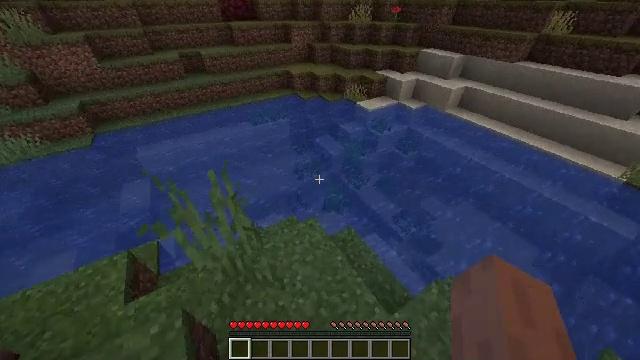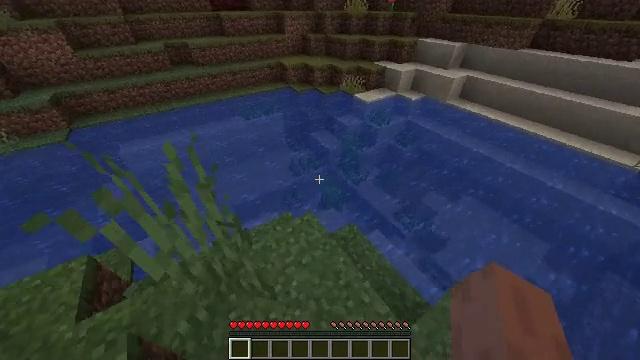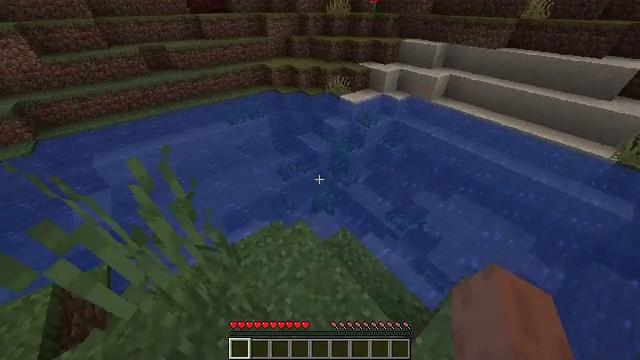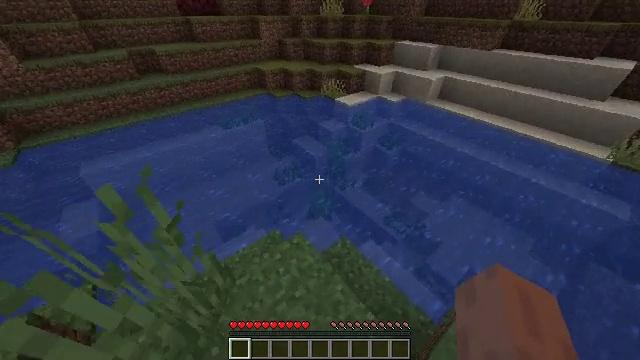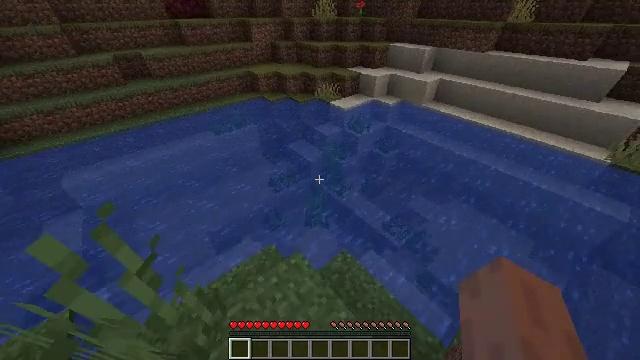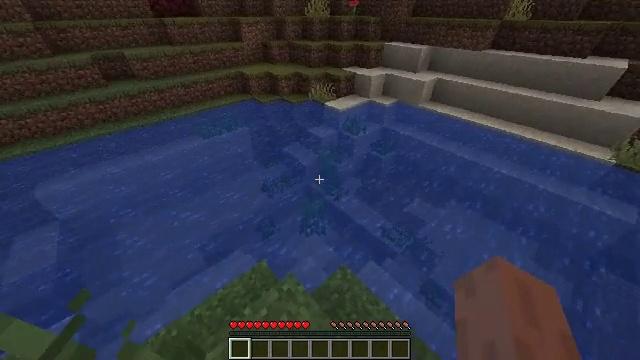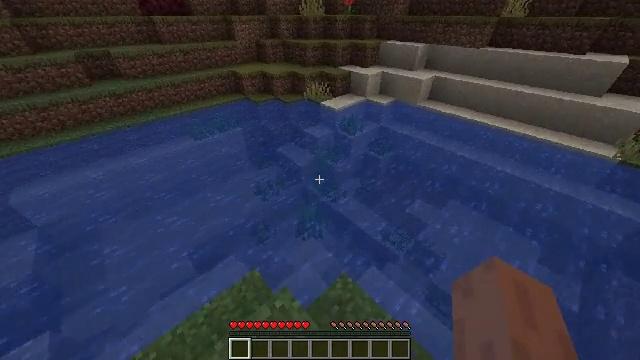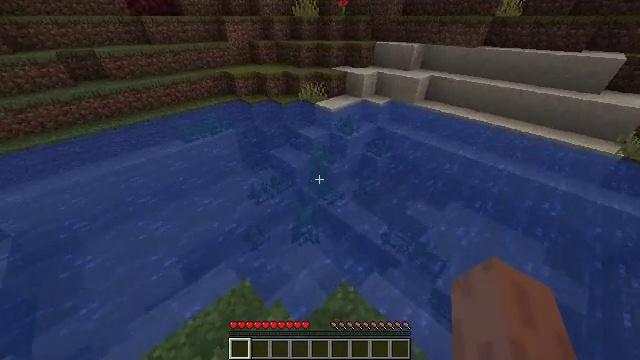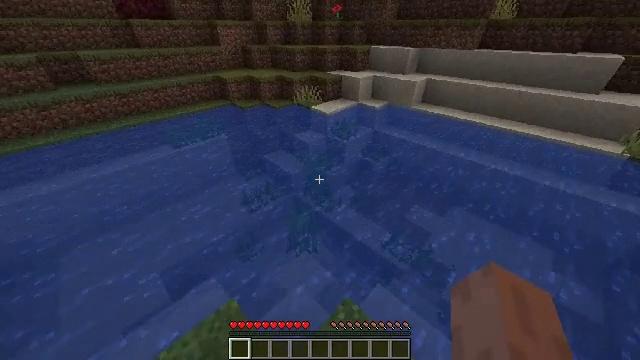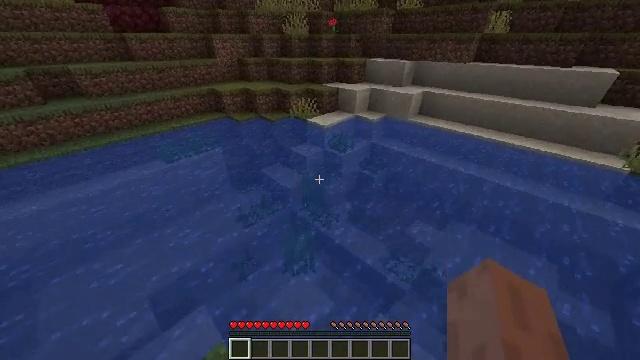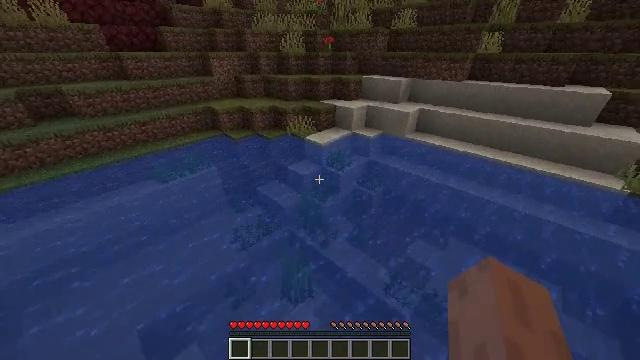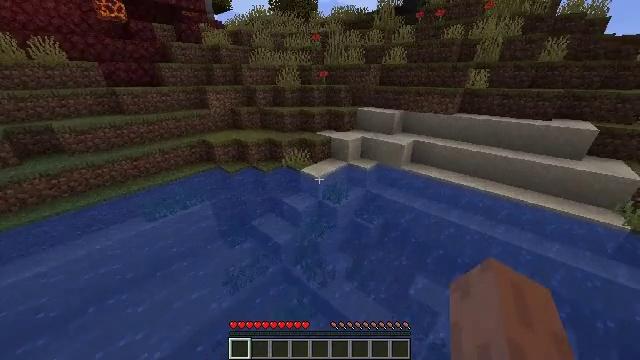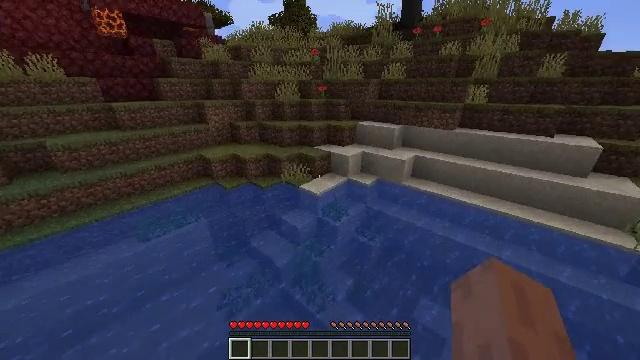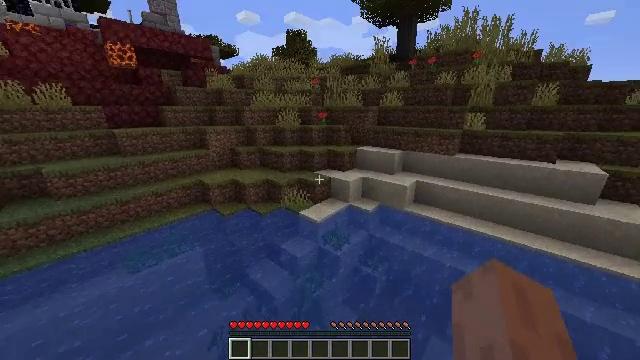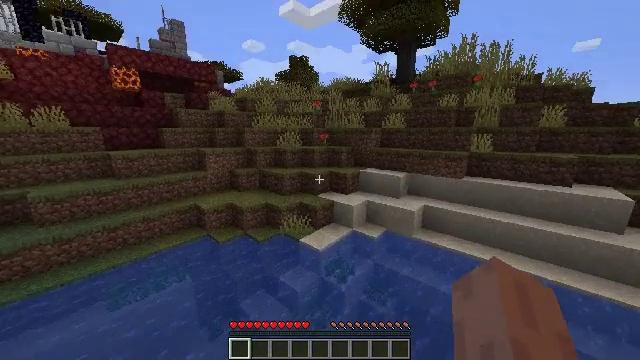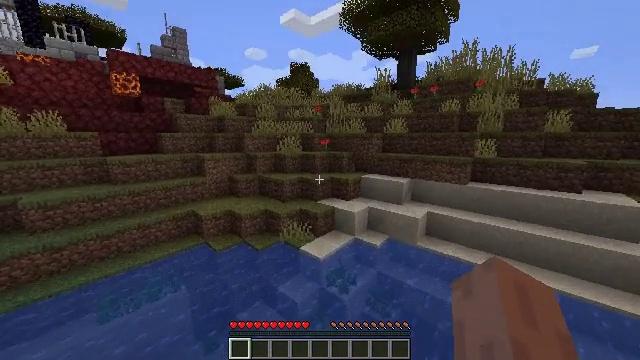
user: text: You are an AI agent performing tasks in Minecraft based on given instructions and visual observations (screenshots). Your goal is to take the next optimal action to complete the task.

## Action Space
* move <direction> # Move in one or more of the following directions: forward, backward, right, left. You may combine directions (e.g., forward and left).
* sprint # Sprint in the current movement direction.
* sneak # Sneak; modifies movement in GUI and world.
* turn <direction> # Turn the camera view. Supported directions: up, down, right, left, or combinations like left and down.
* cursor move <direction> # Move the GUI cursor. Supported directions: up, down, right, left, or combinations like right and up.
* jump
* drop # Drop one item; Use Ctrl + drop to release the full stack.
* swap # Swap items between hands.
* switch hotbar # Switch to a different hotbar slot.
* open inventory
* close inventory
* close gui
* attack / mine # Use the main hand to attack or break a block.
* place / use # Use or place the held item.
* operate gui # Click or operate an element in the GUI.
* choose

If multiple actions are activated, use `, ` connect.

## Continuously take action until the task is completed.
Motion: motion action
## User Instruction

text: Gather oak logs from trees.
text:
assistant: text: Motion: move forward, sprint, turn right
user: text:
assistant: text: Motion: move forward, sprint, turn right
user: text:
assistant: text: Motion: move forward, sprint, turn right
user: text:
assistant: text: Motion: move forward, sprint, turn right
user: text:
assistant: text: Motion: move forward, sprint, turn right
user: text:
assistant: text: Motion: move forward, sprint, turn right
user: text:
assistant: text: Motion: move forward, sprint, turn right and up
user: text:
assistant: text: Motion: move forward, sprint, turn right and up
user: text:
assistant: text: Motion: move forward, sprint, turn up, jump
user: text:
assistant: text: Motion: move forward, sprint, turn up, jump
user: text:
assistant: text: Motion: move forward, sprint, turn right and up, jump
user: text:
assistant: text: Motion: move forward, sprint, turn up, jump
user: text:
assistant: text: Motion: move forward, sprint, turn up, jump
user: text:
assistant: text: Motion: move forward, sprint, turn up, jump
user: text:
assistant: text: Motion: move forward, sprint, turn up, jump
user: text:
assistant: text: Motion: move forward, sprint, turn up, jump
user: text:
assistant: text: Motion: move forward, sprint, jump
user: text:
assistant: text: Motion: move forward, sprint, jump
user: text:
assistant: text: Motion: move forward, sprint, jump
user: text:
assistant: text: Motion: move forward, sprint, turn left and up, jump
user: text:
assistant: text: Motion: move forward, sprint, turn left and up, jump
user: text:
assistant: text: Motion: move forward, sprint, turn left and up, jump
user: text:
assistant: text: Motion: move forward, sprint, turn left and up, jump
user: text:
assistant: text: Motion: move forward, sprint, turn left and up, jump
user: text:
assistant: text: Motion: move forward, sprint, turn left and up, jump
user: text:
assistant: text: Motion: move forward, sprint, turn left and up, jump
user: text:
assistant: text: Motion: move forward, sprint, turn left and up, jump
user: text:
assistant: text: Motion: move forward, sprint, jump
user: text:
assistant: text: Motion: move forward, sprint, turn left and up, jump
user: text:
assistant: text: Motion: move forward, sprint, turn left and up, jump